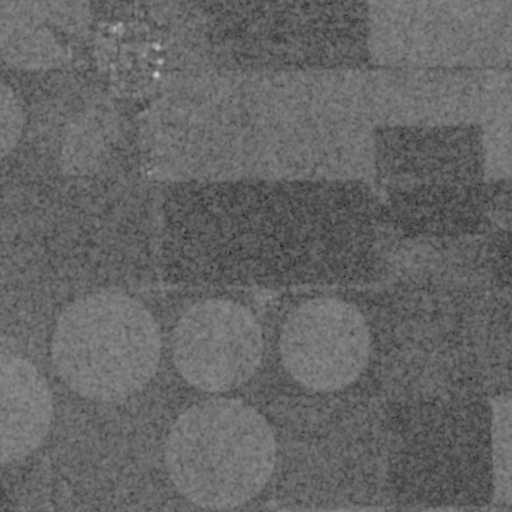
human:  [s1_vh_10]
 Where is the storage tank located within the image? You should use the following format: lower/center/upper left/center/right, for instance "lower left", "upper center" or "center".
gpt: The storage tank is located in the upper left of the image.
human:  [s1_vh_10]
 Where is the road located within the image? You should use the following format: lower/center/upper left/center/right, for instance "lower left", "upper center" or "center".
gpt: There is no road in the image.

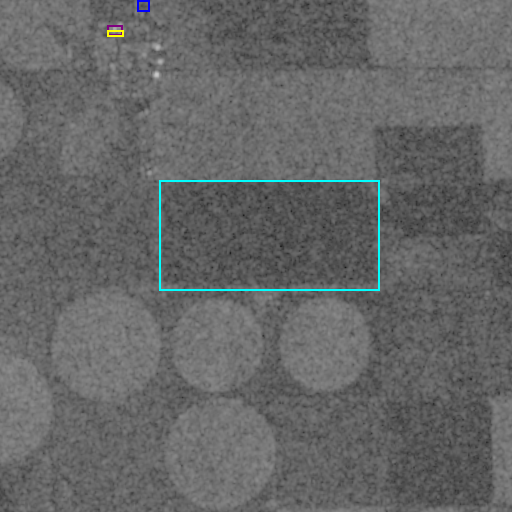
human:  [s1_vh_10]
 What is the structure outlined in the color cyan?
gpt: The structure outlined in cyan is a crop field.
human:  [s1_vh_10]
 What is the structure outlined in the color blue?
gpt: The structure outlined in blue is a park.
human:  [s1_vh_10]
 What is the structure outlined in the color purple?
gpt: The structure outlined in purple is a building.
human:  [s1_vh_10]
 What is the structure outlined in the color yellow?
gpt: The structure outlined in yellow is a building.
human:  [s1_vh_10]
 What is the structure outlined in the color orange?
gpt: There is no orange outline.